Question: I'm using Bootstrap 3 in my application. I'm trying to create two rectangles, and one smaller rectangle which will be located on top of the two, in the middle of their "border", just like seen in the image I've attached. This is what I've done so far:
HTML:
'''
<div class="row">
<div class="col-sm-3 center">
<!-- place holder for extra content-->
</div> <!-- end of div lg col 3 -->
<div class="col-sm-3 center x">
</div> <!-- end of div lg col 3 -->
<div id="both">hello</div>
<div class="col-sm-3 center x">
</div> <!-- end of div lg col 3 -->
<div class="col-sm-3 center">
<!-- place holder for extra content-->
</div> <!-- end of div lg col 3 -->
</div><!-- end of first row div-->
'''
CSS3:
'''
.center.x{
border: 1px solid #d4d4d4;
}
.center{
text-align: center;
}
#both{
width:100px;
height: 50px;
border: 1px solid #d4d4d4;
text-align: center;
padding-top: 14px;
color: #000000;
position:absolute;
z-index:10;
}
.x{
width:200px;
height:300px;
background: #9ba3f7;
}
'''
<URL>.

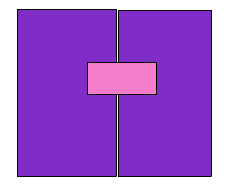
Answer: position the last center element as absolute , offset the element to center and give top margin by calculation so that it comes to vertical center or calculate it with javascript. Keep your code simple, I didnt get why do you have 4 div in a row and it show only 2 div.
Check the fiddle
> <URL>
HTML
'''
<div class="row">
<div class="col-xs-6 center x">DIV 1</div>
<div class="col-xs-6 center x">DIV 2</div>
</div><!-- end of first row div-->
<div class="col-xs-4 col-xs-offset-4 center x y">DIV 3</div>
'''
CSS
'''
.center.x{
border: 1px solid #d4d4d4;
}
.center{
text-align: center;
}
.x{
height:300px;
background: #9ba3f7;
}
.y{
height:50px;
position:absolute;
top:150px
}
'''